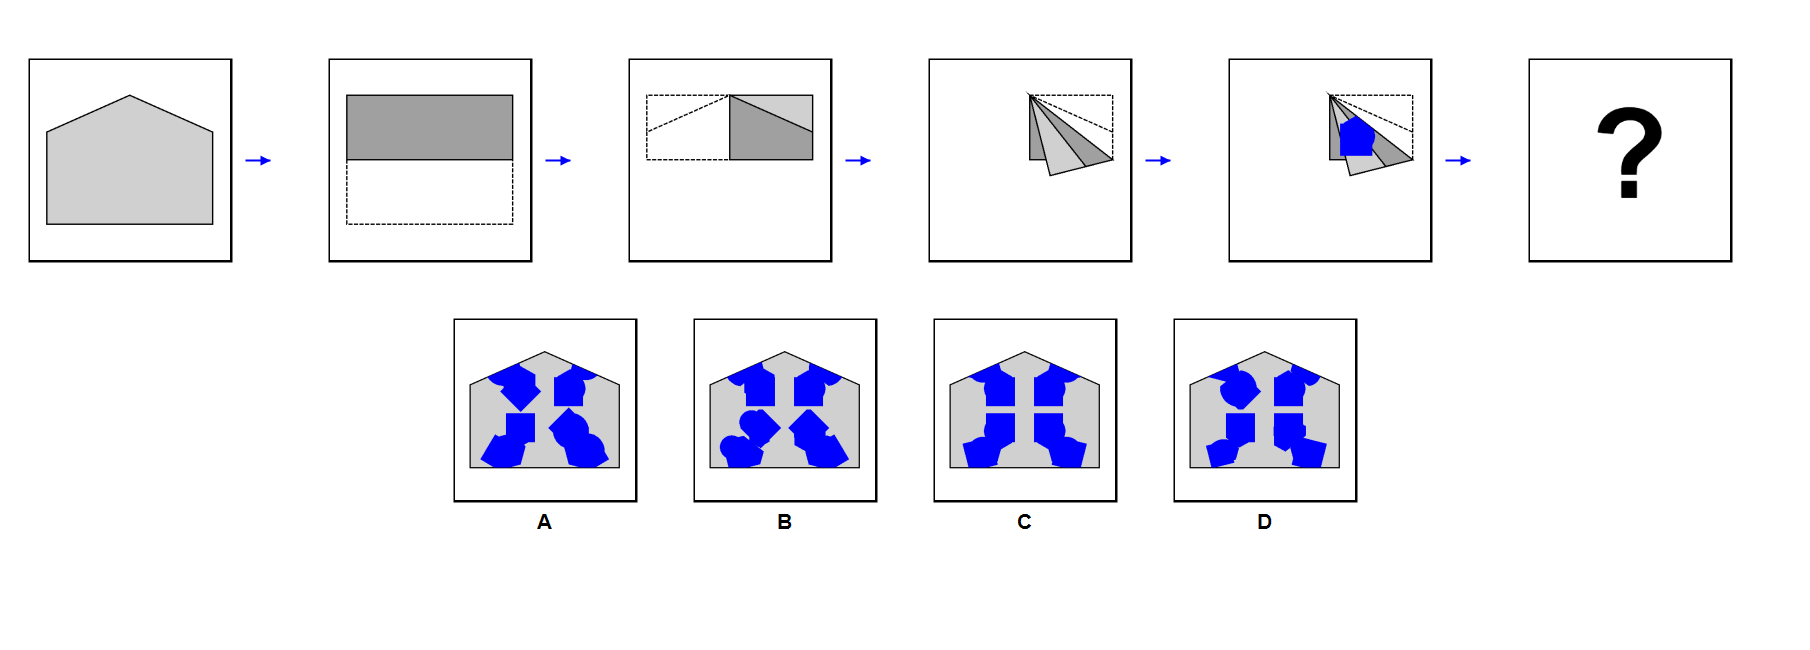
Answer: C